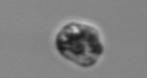
Label: Amoeba